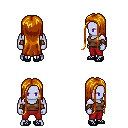
a pixel art fantasy rpg character, male body template, dark elf, purple skin, brown pirate shirt, red pants, dark blonde extra-long hairstyle, leather bracers, ghillies, four views (front, back, left, right), 2x2 character sprite sheet, small pixel art, hard edges, no anti-aliasing